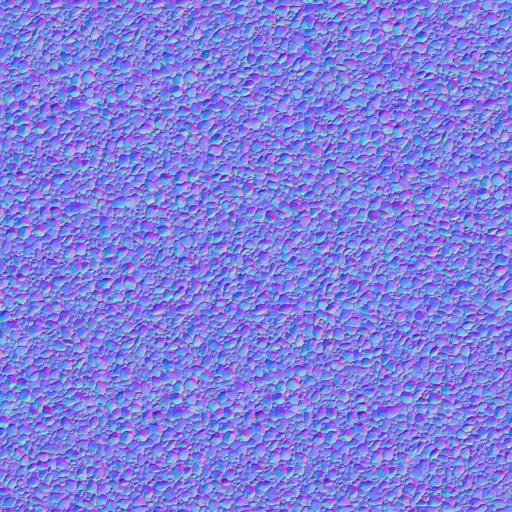
dirt dirty gravel grey ground pebbles spotted stone